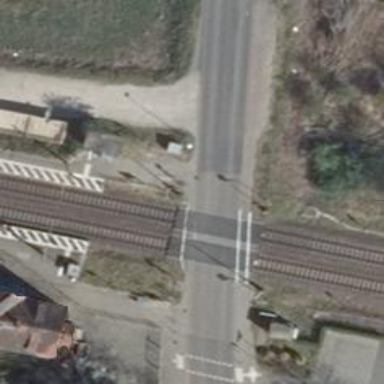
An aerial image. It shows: Railway crossing with lights and barriers.